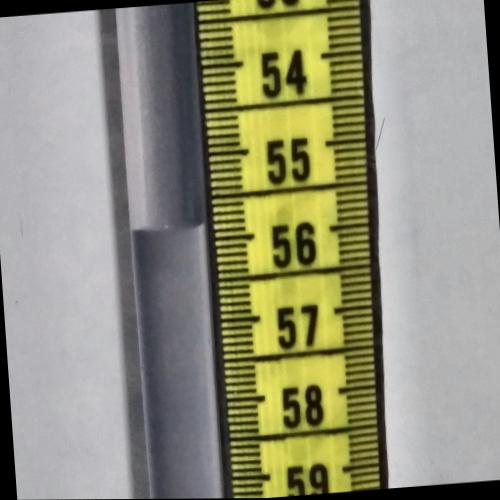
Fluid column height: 55.8 cm